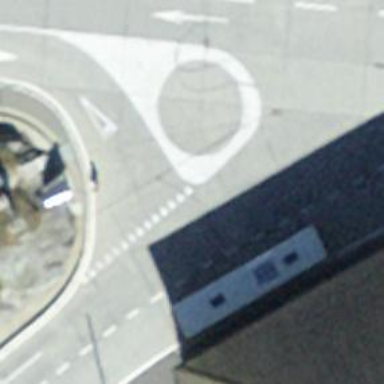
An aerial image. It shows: Road with "give way" sign.